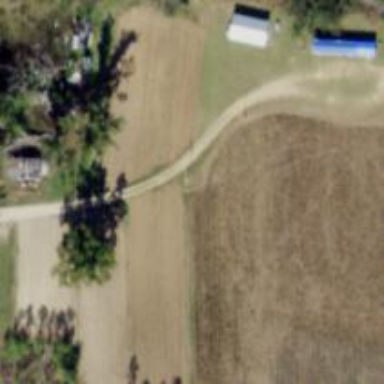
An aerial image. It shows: Driveway leading to service road.